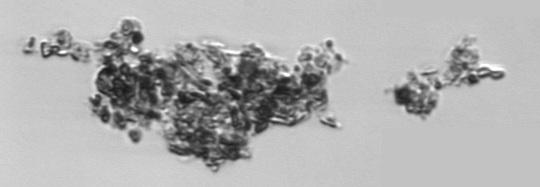
Label: detritus